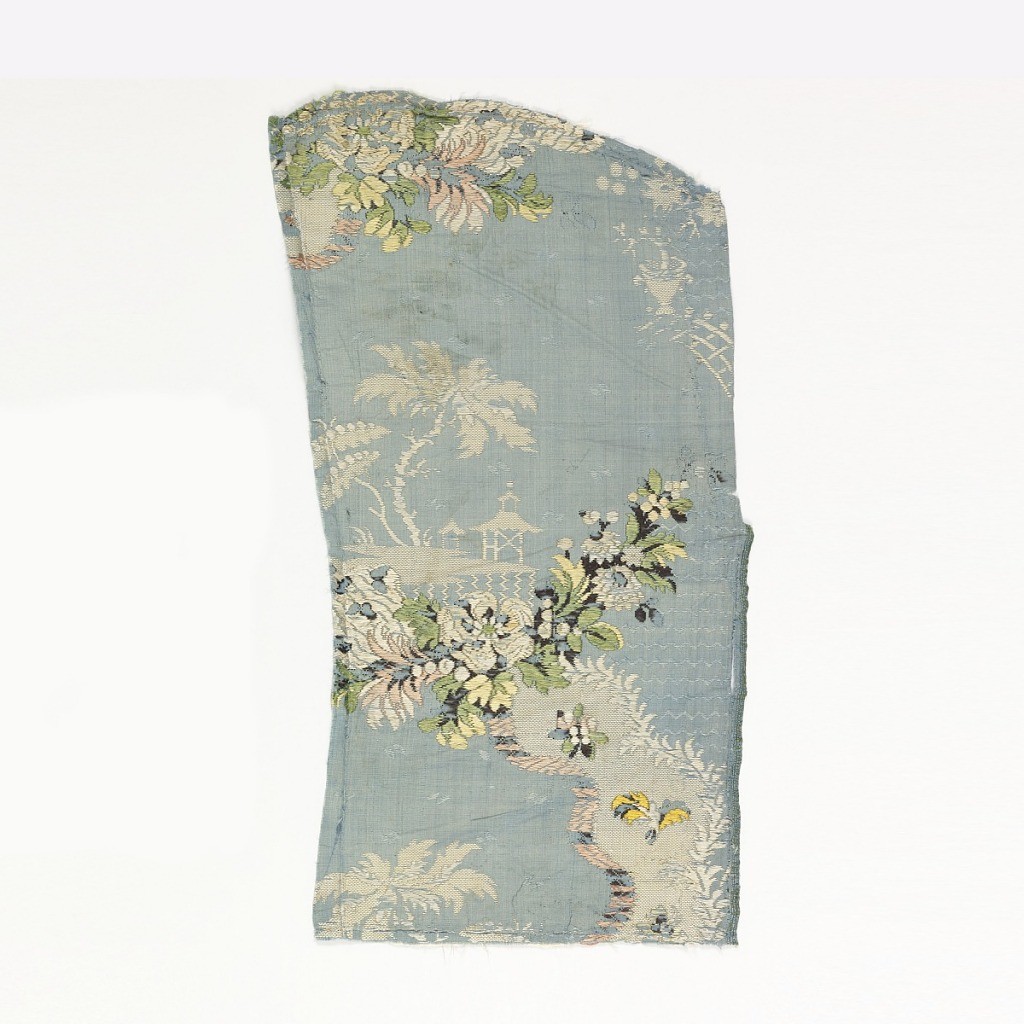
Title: Fragments
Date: mid-18th century
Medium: silk Technique: plain weave with supplementary weft
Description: Light blue taffeta ground with incomplete design of white ribbon serpentine with minute polychrome flowers scattered over it. Spray of larger flowers across serpentine at regular intervals. Small-scale landscape with two pagodas under trees, brocaded in white; small dots and zigzags in ground fabric. Component a: has part of right selvage present  - flower pot with dwarf tree above landscape.